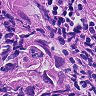
Metastatic tissue present: yes